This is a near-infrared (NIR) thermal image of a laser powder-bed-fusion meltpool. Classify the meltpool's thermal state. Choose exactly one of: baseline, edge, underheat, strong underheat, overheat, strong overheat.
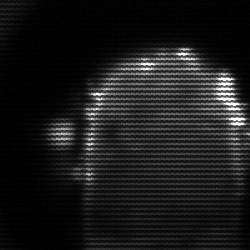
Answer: baseline